Aerial crown-view tile of a tropical tree (Barro Colorado Island, Panama), acquired 20241112:
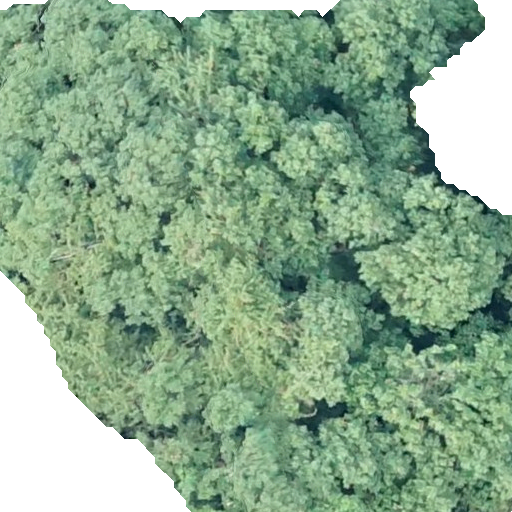
Species: Hieronyma alchorneoides
GBIF accepted scientific name: Hieronyma alchorneoides
Crown area: 391.331 m²